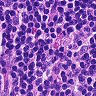
Metastatic tissue present: no